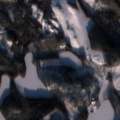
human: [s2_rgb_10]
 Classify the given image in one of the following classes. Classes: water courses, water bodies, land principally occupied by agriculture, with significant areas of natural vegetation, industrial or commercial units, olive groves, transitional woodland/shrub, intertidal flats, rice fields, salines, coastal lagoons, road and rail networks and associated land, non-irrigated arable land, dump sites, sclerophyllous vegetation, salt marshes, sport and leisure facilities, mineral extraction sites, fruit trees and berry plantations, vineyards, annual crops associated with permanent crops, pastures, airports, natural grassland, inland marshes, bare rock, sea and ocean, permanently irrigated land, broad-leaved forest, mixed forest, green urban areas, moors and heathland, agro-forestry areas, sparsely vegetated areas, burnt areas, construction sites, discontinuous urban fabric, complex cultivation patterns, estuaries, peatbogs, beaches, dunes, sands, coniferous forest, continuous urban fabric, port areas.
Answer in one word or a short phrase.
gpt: coniferous forest, mixed forest, transitional woodland/shrub, water bodies